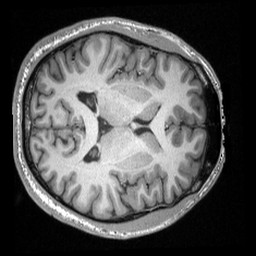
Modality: T1w
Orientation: axial
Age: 21
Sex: male